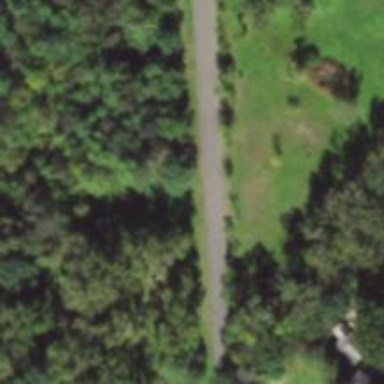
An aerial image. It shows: Abandoned light rail railway running parallel to service road.